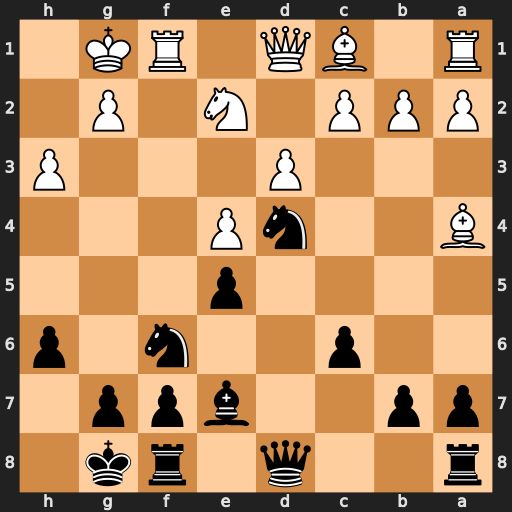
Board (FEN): r2q1rk1/pp2bpp1/2p2n1p/4p3/B2nP3/3P3P/PPP1N1P1/R1BQ1RK1
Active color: b
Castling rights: -
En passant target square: -
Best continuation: Nxe2+ Qxe2 Qd4+ Be3 Qxa4